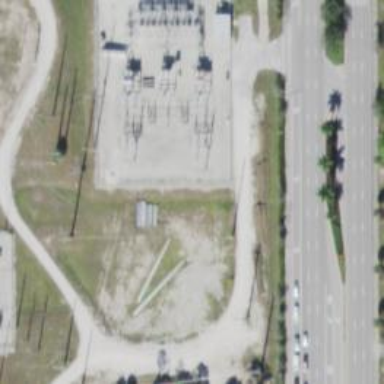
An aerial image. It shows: Power tower.